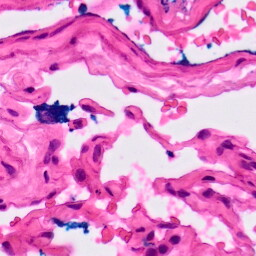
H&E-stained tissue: Lung